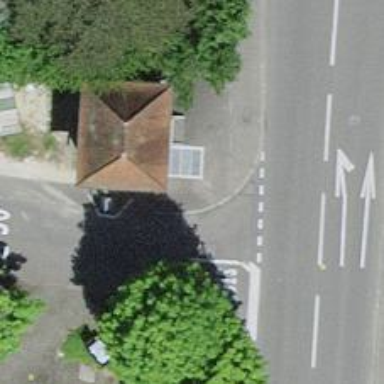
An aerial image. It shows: Post box is visible.